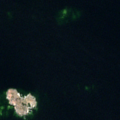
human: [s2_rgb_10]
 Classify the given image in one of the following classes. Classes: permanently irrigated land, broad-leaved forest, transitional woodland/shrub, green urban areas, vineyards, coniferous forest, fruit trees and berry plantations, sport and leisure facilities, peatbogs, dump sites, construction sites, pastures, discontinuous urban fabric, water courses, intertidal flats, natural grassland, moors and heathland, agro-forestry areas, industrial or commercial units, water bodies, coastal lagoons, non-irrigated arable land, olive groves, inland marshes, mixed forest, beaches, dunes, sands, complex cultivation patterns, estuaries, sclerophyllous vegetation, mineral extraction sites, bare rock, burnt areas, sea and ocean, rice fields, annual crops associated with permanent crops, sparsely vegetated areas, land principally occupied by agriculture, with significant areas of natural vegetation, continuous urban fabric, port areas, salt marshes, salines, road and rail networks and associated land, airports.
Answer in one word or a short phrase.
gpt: sea and ocean